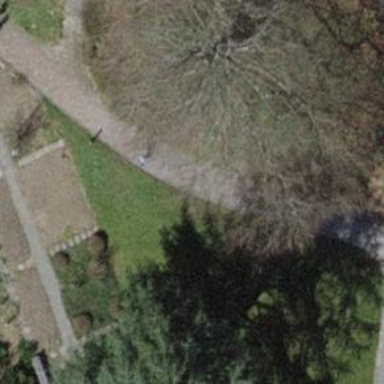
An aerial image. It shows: Compacted footway.